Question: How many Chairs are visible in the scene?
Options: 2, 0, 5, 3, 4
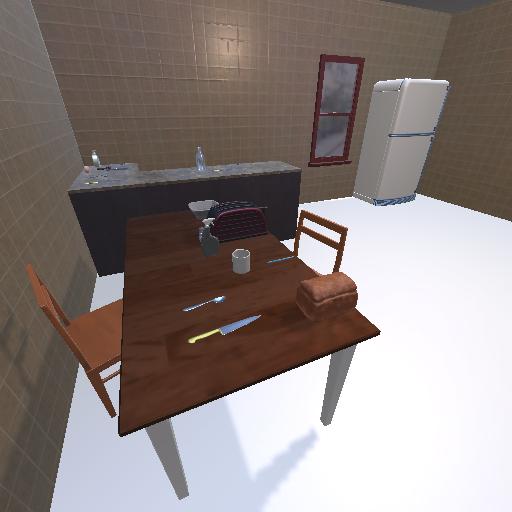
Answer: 2